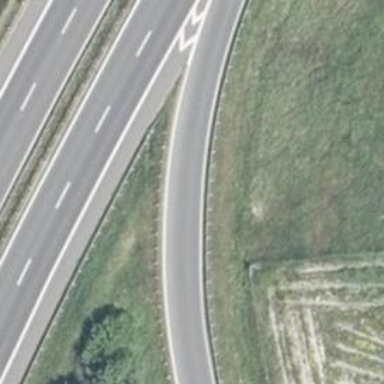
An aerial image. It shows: Asphalt trunk link highway that is part of motorroad.